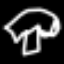
Label: mushroom